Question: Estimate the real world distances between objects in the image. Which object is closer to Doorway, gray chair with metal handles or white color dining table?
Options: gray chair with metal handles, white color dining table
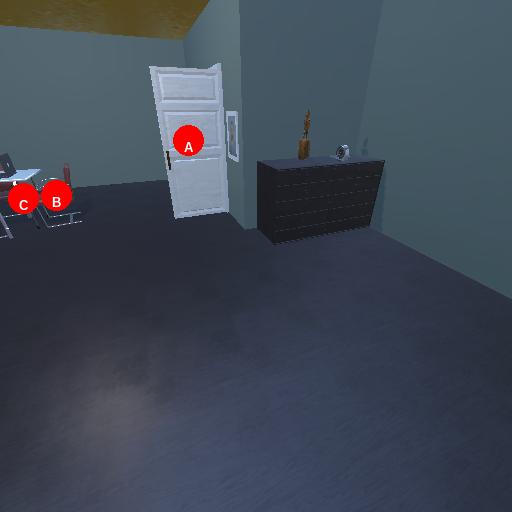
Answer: gray chair with metal handles